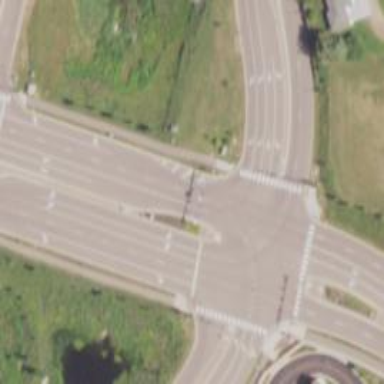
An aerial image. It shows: Tertiary road with sidewalk on the left.